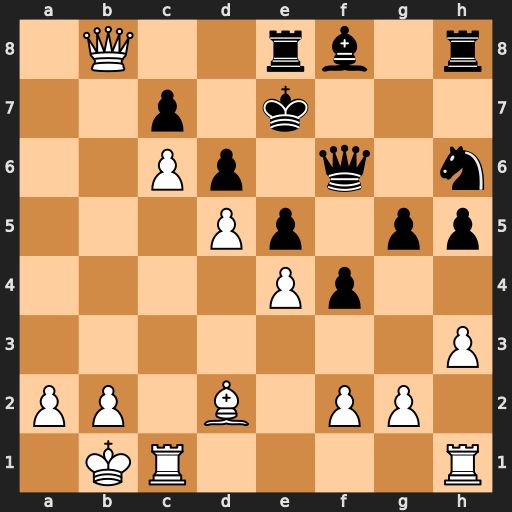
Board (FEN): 1Q2rb1r/2p1k3/2Pp1q1n/3Pp1pp/4Pp2/7P/PP1B1PP1/1KR4R
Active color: w
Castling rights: -
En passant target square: -
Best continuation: Qxc7#